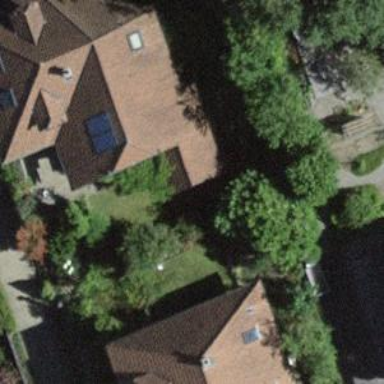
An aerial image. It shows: Residential building.